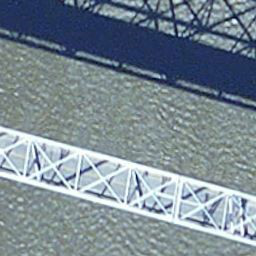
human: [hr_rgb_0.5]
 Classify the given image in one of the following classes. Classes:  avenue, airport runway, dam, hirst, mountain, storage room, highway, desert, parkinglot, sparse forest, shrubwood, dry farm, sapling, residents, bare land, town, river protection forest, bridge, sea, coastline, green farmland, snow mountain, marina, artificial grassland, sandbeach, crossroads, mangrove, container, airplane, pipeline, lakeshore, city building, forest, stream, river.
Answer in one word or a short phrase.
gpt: bridge